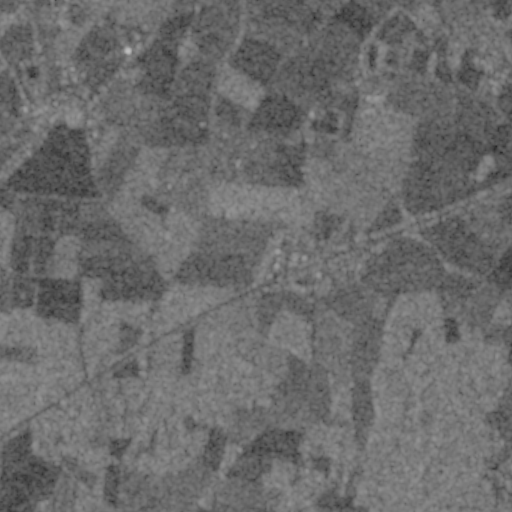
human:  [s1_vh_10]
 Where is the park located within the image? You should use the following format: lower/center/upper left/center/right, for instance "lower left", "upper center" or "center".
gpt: The park is located in the upper left of the image.
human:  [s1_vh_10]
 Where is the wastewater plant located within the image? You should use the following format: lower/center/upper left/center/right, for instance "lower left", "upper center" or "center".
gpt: The wastewater plant is located in the center of the image.
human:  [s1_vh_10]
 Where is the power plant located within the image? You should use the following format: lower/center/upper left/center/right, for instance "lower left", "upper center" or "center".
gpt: There is no power plant in the image.

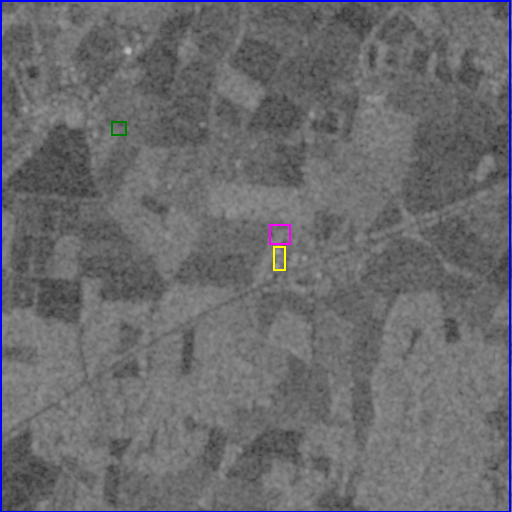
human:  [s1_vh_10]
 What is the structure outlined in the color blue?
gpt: The structure outlined in blue is a crop field.
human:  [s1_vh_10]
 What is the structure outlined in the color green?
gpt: The structure outlined in green is a park.
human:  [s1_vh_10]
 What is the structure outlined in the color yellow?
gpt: The structure outlined in yellow is a parking lot.
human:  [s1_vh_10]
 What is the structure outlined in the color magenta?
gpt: The structure outlined in magenta is a wastewater plant.
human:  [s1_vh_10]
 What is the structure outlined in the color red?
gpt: There is no red outline.